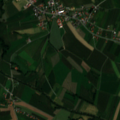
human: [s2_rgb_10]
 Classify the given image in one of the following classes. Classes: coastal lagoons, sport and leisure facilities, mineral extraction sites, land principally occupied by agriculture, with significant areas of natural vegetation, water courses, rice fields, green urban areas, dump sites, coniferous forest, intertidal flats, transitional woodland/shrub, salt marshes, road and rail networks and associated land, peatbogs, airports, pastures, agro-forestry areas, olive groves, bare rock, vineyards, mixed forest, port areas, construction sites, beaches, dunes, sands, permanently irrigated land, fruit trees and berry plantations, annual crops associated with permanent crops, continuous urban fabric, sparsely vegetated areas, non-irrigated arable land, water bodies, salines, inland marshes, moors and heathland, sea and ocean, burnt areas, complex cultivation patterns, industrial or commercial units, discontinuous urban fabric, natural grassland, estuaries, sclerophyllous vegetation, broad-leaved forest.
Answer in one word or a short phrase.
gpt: discontinuous urban fabric, non-irrigated arable land, complex cultivation patterns